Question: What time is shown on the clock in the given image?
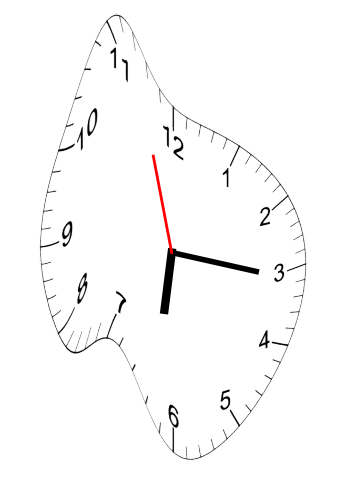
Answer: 06:15:57